Question: I am trying the attached code. I thought the below two references were different but does the attached output shows the same hashcode? I was in the assumption that both are different?
Are they different in anyways?
'''
String str1=new String("abc");
String str3="abc";
'''
Below is the code from Eclipse with output

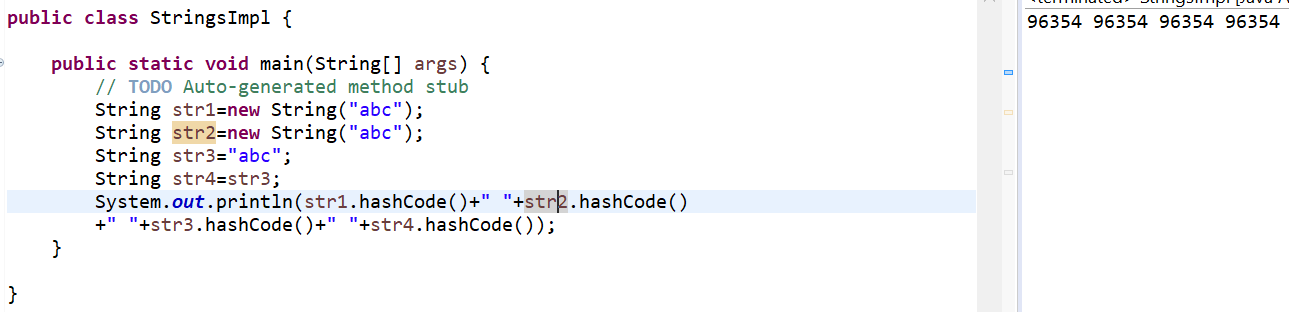
Answer: Don't confuse "same hashcode" with "same reference". For 'Object' (and any class that does not override 'hashCode') the hashcode represent something like the memory address, but in general, objects that are equal (even if not the same) should have the same hashCode.
'''
String s1 = "abc";
String s2 = "abc";
String s3 = new String("abc");
System.out.println(s1.hashCode()); // 96354
System.out.println(s2.hashCode()); // 96354
System.out.println(s3.hashCode()); // 96354
'''
That does not mean that they are the same, though. While 's1' and 's2' are the same (pooled) string, i.e. the same object in memory, 'new String' will indeed create a different (but equal) object.
'''
System.out.println(s1 == s2); // true
System.out.println(s1 == s3); // false
System.out.println(s1.equals(s3)); // true
'''
If you want to get a different hash code for different objects, like for 'Object.hashCode', you can use 'System.identityHashcode'.
'''
System.out.println(System.identityHashCode(s1)); // 225534817
System.out.println(System.identityHashCode(s2)); // 225534817
System.out.println(System.identityHashCode(s3)); // <PHONE>
'''
---
Which be the actual memory address, but this is not part of the "contract" of the method, i.e. more of an implementation detail. In particular, this value stays the same over the lifetime of the object even if its memory location should change (thanks to <URL>.